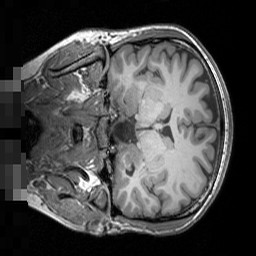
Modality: T1w
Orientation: coronal
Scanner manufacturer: siemens
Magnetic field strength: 3 T
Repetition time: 1.5 s
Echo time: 0.00291 s